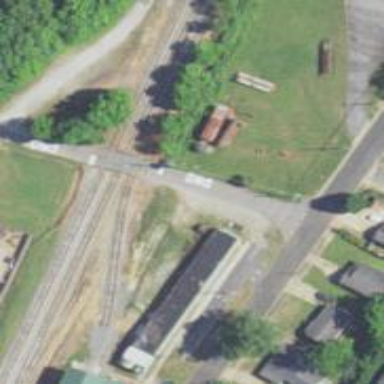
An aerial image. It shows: Level crossing along the railway.